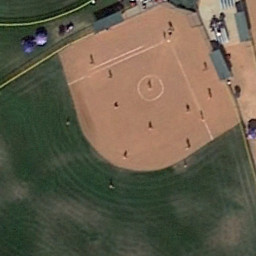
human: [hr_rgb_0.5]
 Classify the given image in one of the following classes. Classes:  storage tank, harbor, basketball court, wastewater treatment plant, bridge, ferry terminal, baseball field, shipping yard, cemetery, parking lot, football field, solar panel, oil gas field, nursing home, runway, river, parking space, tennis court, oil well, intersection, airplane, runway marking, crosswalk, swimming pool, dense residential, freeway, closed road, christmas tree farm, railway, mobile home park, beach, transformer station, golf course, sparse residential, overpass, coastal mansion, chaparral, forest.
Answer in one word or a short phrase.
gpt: baseball field